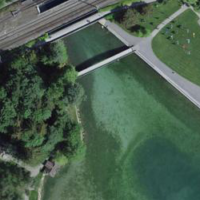
EUNIS habitat code: 14
Species observed at this site:
Tachybaptus ruficollis
Allium ursinum
Certhia brachydactyla
Corvus corone
Podiceps cristatus
Turdus philomelos
Fulica atra
Anas crecca
Microcarbo pygmaeus
Turdus viscivorus
Buteo buteo
Anthus pratensis
Gallinago gallinago
Sylvia atricapilla
Spinus spinus
Chroicocephalus ridibundus
Phylloscopus collybita
Poecile palustris
Larus michahellis
Cygnus olor
Alauda arvensis
Gallinula chloropus
Erithacus rubecula
Pica pica
Sitta europaea
Garrulus glandarius
Accipiter nisus
Motacilla cinerea
Mergus serrator
Cyanistes caeruleus
Corylus avellana
Anas platyrhynchos
Sturnus vulgaris
Chloris chloris
Aythya ferina
Troglodytes troglodytes
Larus canus
Corvus frugilegus
Aythya fuligula
Fringilla coelebs
Passer domesticus
Coloeus monedula
Mareca penelope
Carduelis carduelis
Turdus merula
Columba palumbus
Passer montanus
Phalacrocorax carbo
Spatula clypeata
Mareca strepera
Parus major
Hirundo rustica
Mergus merganser
Milvus milvus
Turdus pilaris
Milvus migrans
Anser anser
Motacilla alba